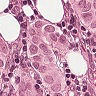
Metastatic tissue present: yes